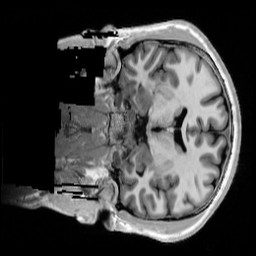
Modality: T1w
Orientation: coronal
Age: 24
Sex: male
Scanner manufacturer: siemens
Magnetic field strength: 3 T
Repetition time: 4 s
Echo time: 0.00289 s